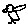
Label: bird